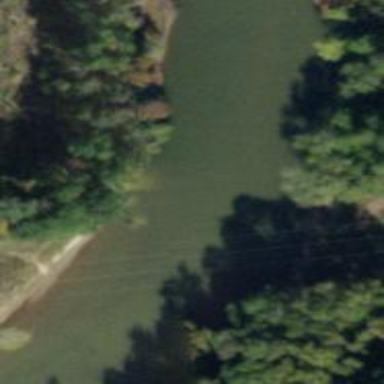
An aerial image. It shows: Beautiful river scene.